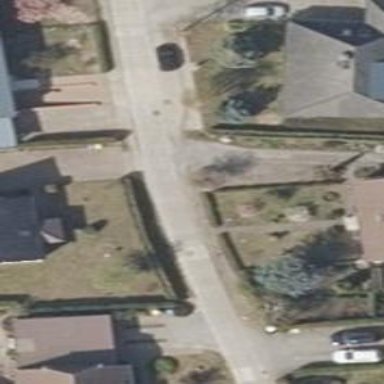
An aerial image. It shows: Smoothly paved residential road.